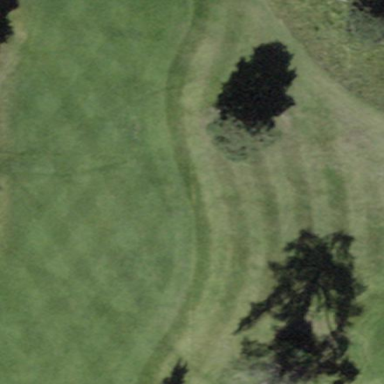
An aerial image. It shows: Golf fairway surrounded by grass.